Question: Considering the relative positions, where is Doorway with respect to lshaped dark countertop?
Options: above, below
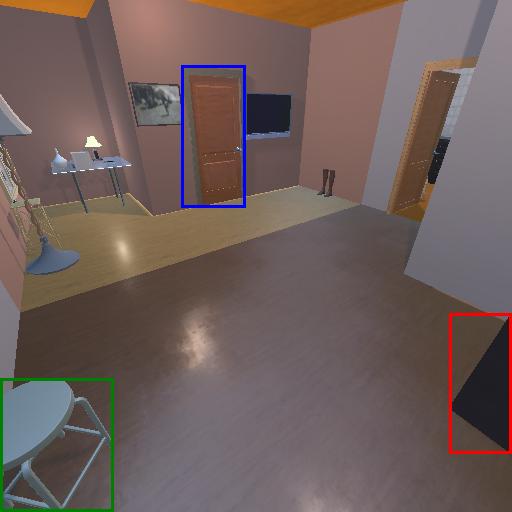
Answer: above